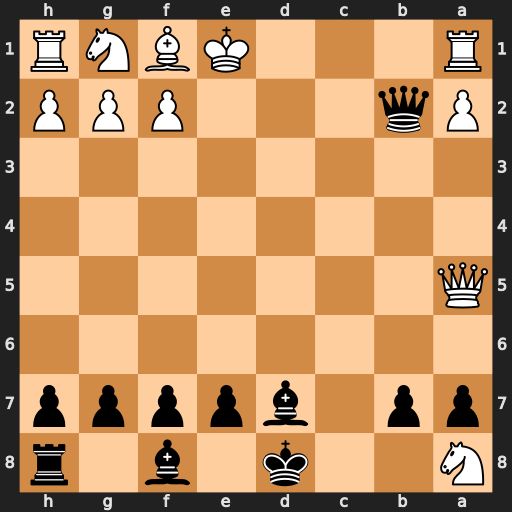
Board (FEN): N2k1b1r/pp1bpppp/8/Q7/8/8/Pq3PPP/R3KBNR
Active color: b
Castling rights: KQ
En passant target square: -
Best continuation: b6 Nxb6 Qxa1+